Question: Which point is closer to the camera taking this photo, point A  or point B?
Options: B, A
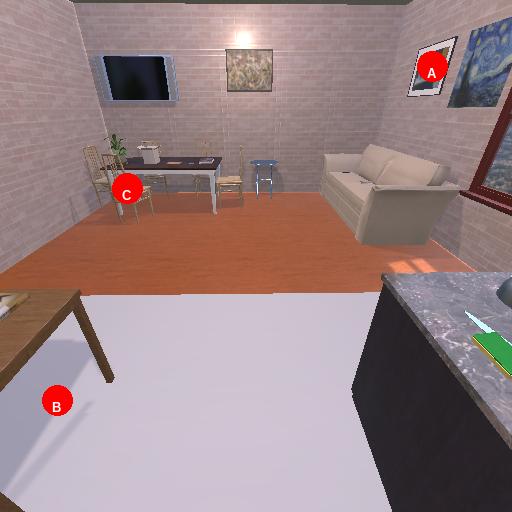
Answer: B